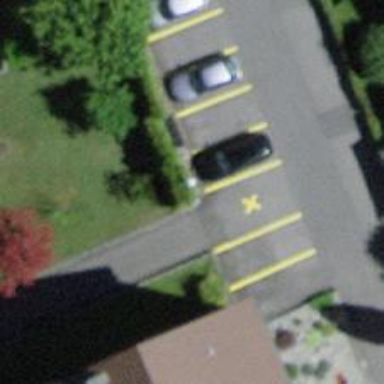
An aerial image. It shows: Street lamp support.